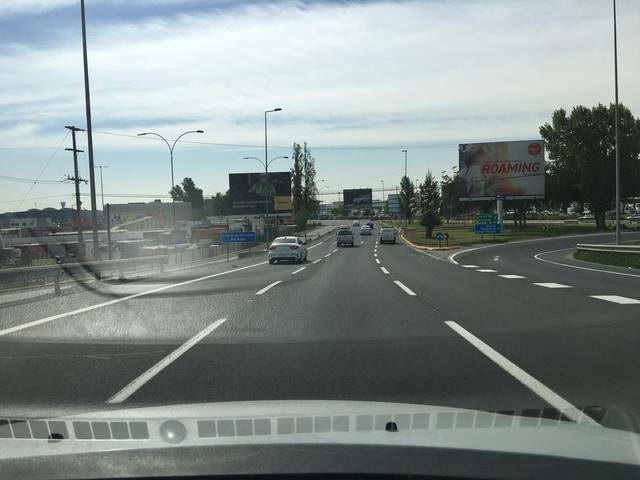
Region: Chile
Coordinates: -33.41, -70.793